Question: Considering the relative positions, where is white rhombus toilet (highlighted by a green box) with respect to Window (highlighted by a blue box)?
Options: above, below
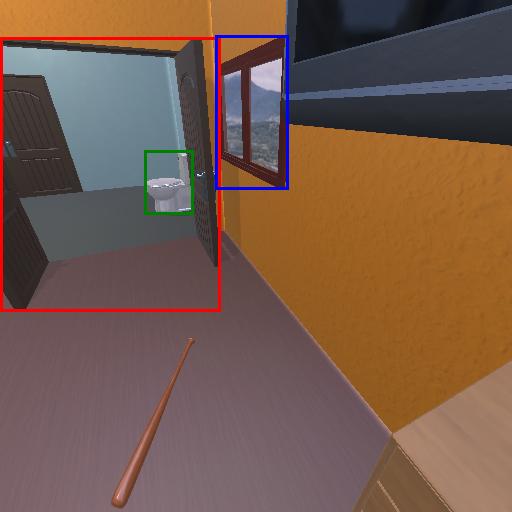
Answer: above